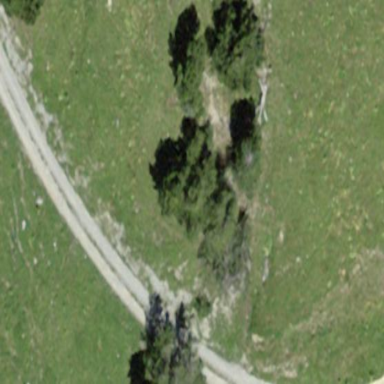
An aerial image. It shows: Forest area.